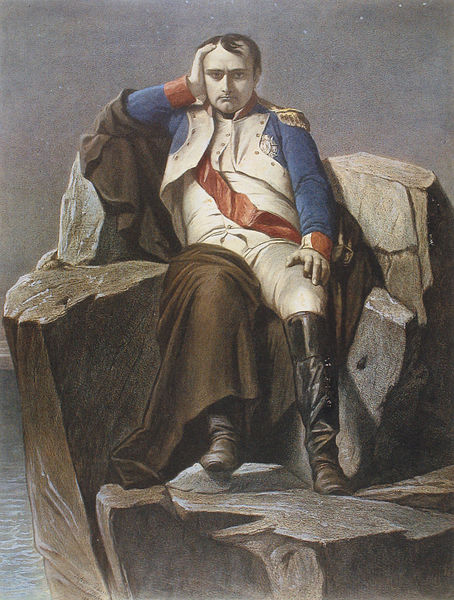
Titel: Napoleon auf St.- Hélène
Künstler: Paul Delaroche
Institution: Bordeaux, Musée Goupil
Schlagwörter: blau, felsen, hand, himmel, mann, meer, schatten, umhang, wasser, weiß, sitzen, braun, frankreich, frisur, grau, licht, schwarz, stützen, rot, tuch, rock, hemd, hose, jacke, augen, stein, steine, ärmel, hände, einsam, dunkelheit, gewand, gold, haare, mantel, sitzend, decke, scheitel, schärpe, düster, fels, klein, französisch, krieg, kaiser, thron, nachdenklich, knie, knöpfe, weste, klippe, sterne, revolution, uniform, napoleon, manschette, orden, scherpe, schulterklappen, stiefel, halbglatze, tressen, müde, waterloo, helena, uniformiert, franzose, gelangweilt, manschete, nie, grüblerisch, elba, putsch, kopfweh